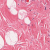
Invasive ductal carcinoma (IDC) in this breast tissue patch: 0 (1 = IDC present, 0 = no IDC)